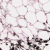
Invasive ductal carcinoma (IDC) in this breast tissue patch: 0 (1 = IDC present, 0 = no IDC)